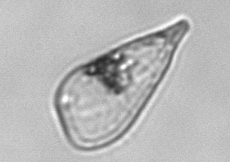
Label: Licmophora